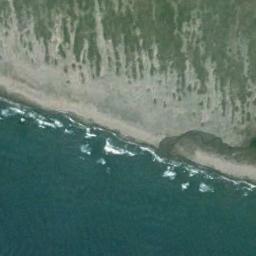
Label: beach